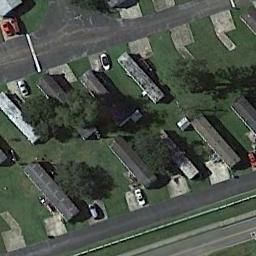
Label: residential